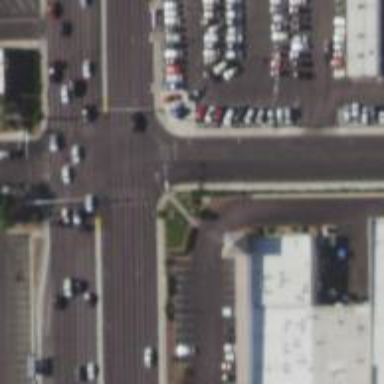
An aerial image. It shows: Solid stop line on the road marking.